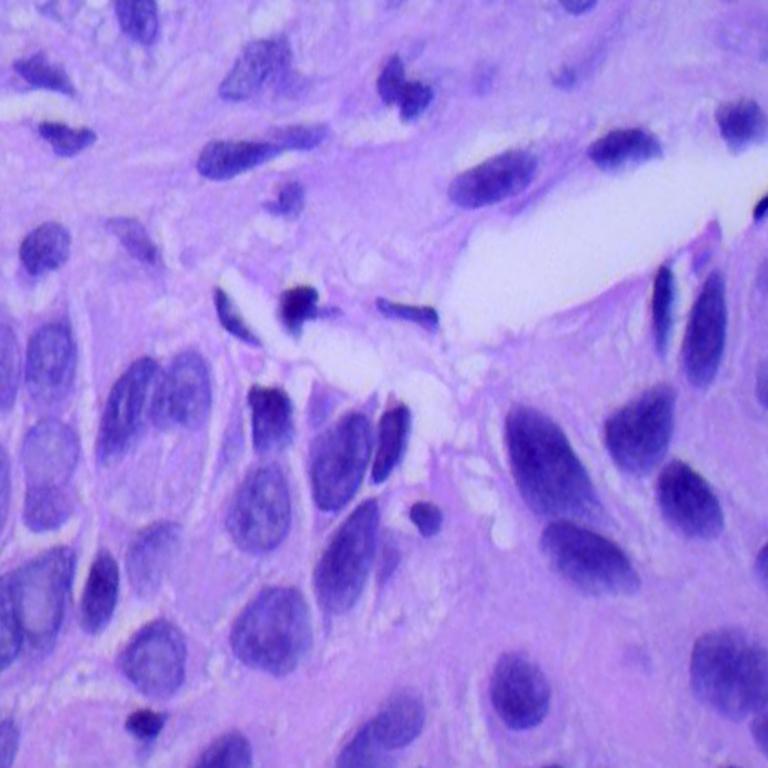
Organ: lung
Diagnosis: squamous carcinomas